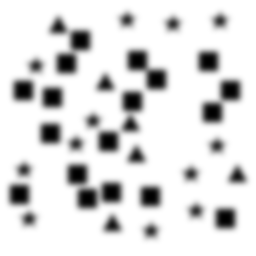
Squares: 18
Triangles: 6
Stars: 12
Total shapes: 36